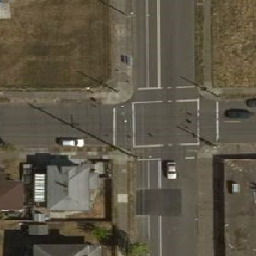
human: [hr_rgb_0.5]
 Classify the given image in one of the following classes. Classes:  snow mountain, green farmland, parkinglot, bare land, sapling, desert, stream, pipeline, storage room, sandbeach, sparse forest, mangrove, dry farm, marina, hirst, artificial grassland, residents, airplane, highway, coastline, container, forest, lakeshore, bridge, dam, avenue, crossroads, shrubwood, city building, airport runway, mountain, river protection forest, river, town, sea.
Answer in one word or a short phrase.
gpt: crossroads